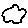
Label: cloud